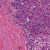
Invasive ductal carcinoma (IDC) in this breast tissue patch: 0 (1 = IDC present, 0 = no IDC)